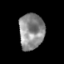
Tissue: skin
Cell type: Epithelial cells
Senescence score: 0.2281
Nuclear area (px): 888
Mean DAPI intensity: 139.732